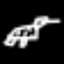
Label: frog